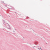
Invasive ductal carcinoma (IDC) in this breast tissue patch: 0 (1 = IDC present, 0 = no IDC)